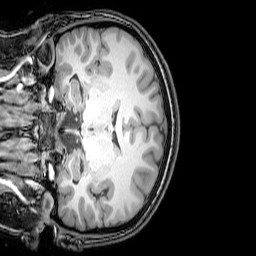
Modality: T1w
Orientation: coronal
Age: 23
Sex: male
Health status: healthy
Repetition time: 0.081 s
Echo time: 0.037 s